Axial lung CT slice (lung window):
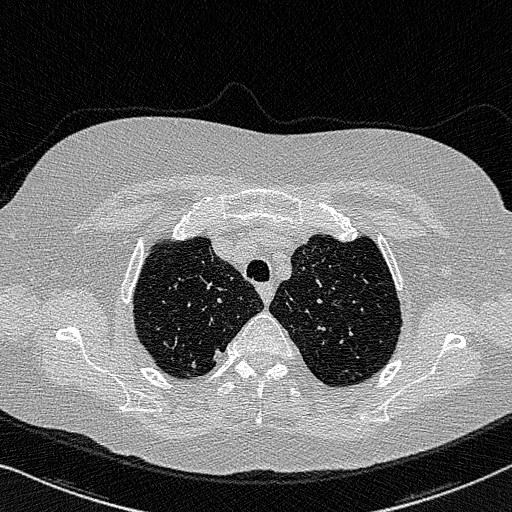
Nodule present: no